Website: macys
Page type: account-selection
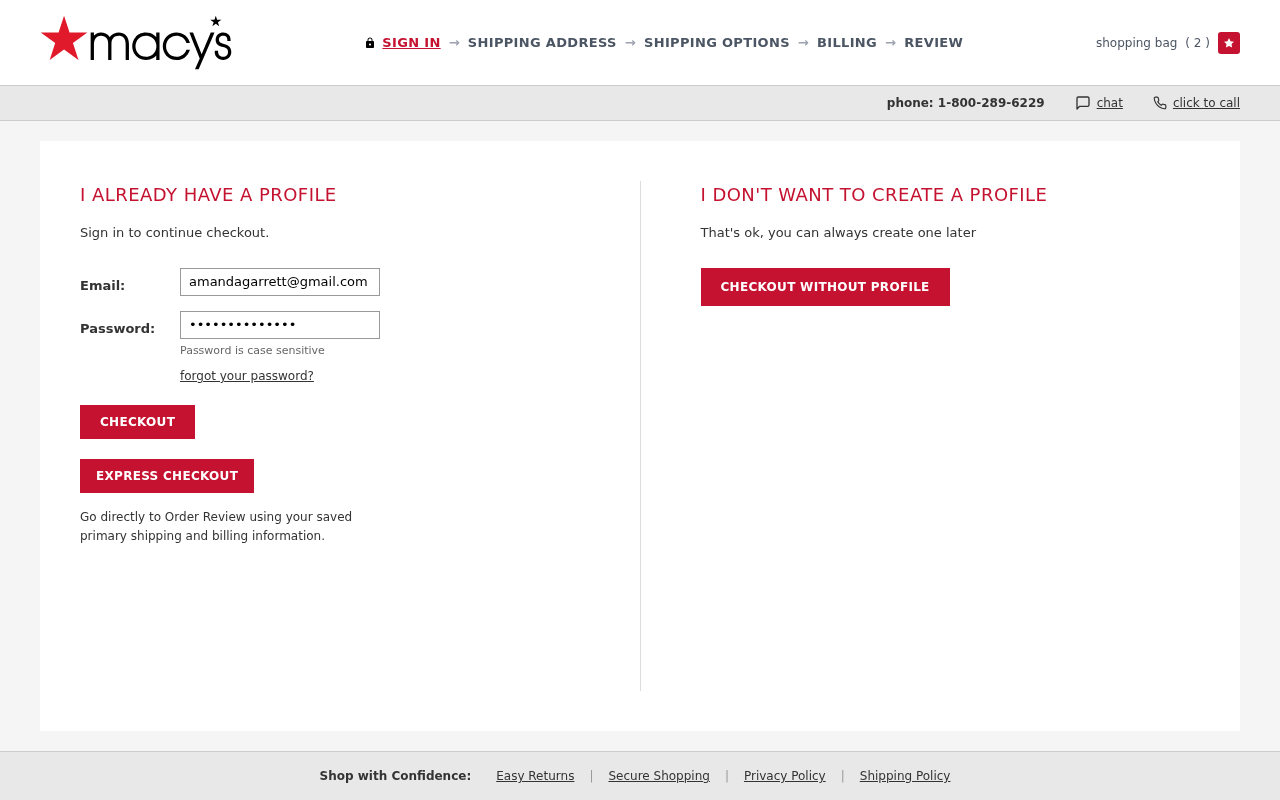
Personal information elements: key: PII_EMAIL
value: amandagarrett@gmail.com
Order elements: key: ORDER_NUM_ITEMS
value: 2